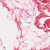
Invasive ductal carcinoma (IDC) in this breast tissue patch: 0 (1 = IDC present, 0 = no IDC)